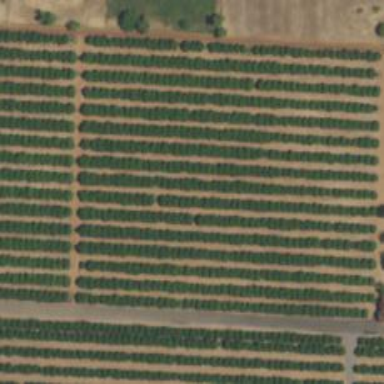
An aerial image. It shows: Orange orchard with rows of vibrant orange trees.